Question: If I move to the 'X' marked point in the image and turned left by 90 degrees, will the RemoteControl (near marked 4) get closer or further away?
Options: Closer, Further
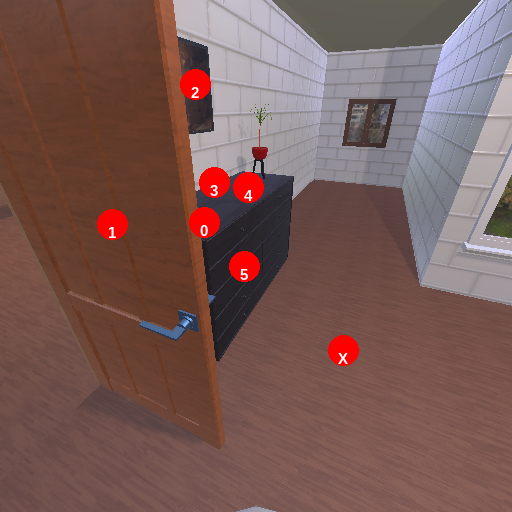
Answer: Closer